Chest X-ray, AP view. Patient: 34 years old, sex M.
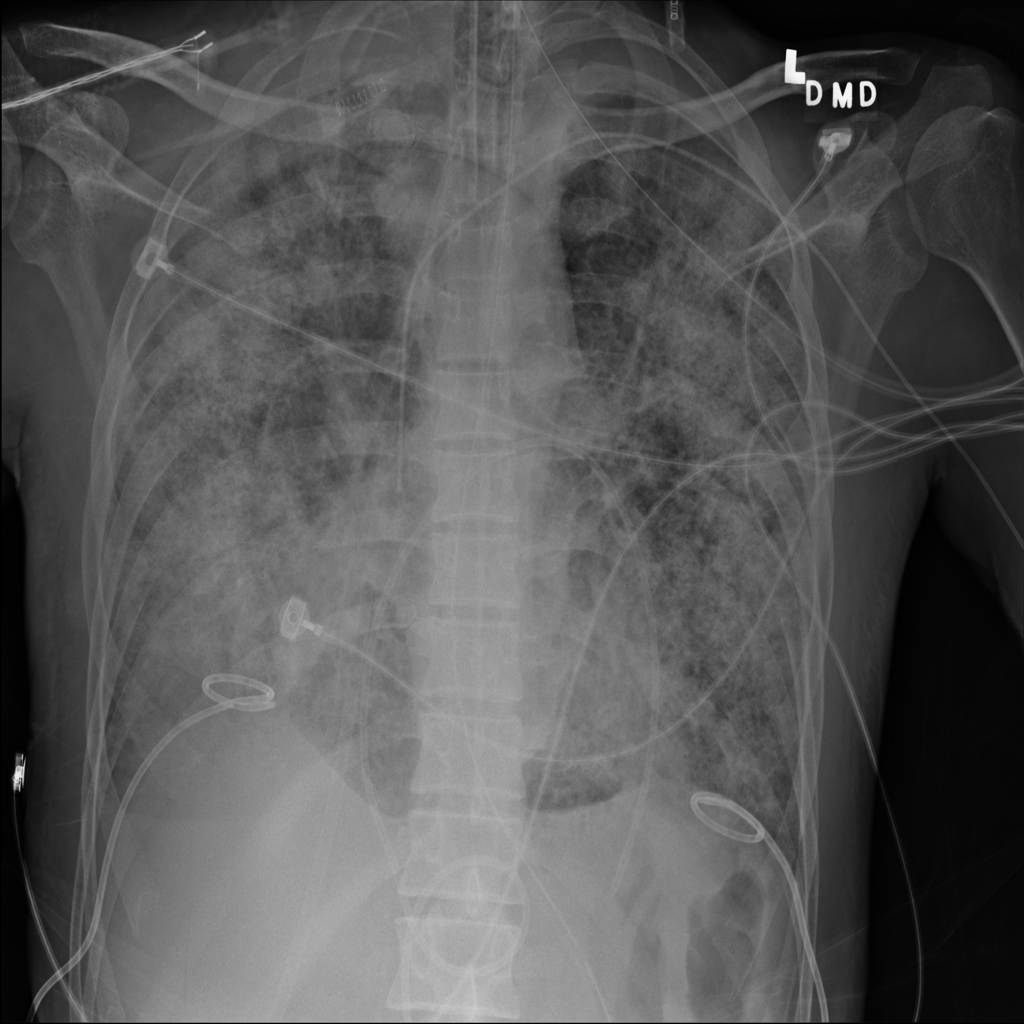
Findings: No Finding